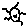
Label: sun